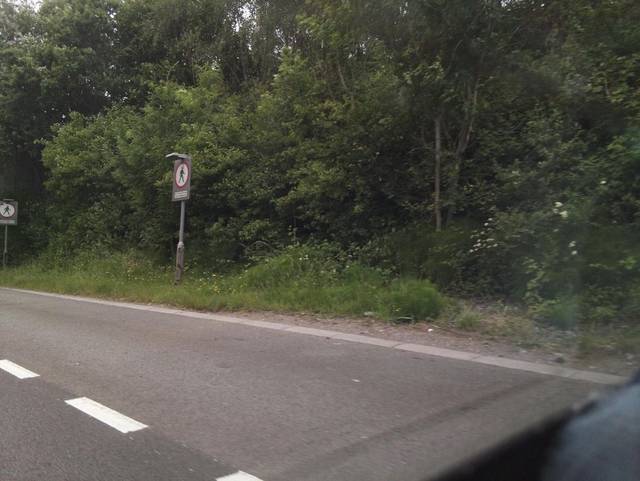
Region: United Kingdom
Coordinates: 51.529, -3.129